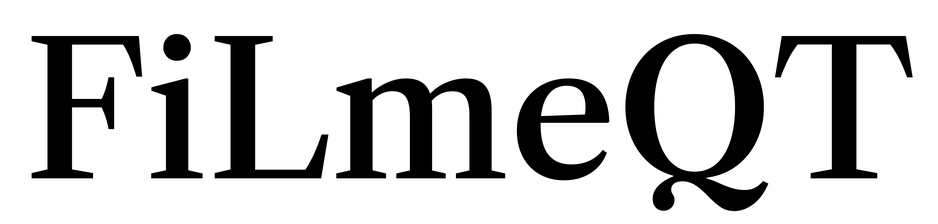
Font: LibreCaslonText_Medium